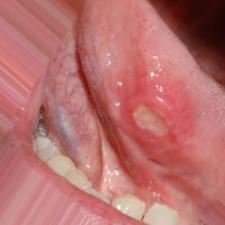
Condition: Mouth Ulcer